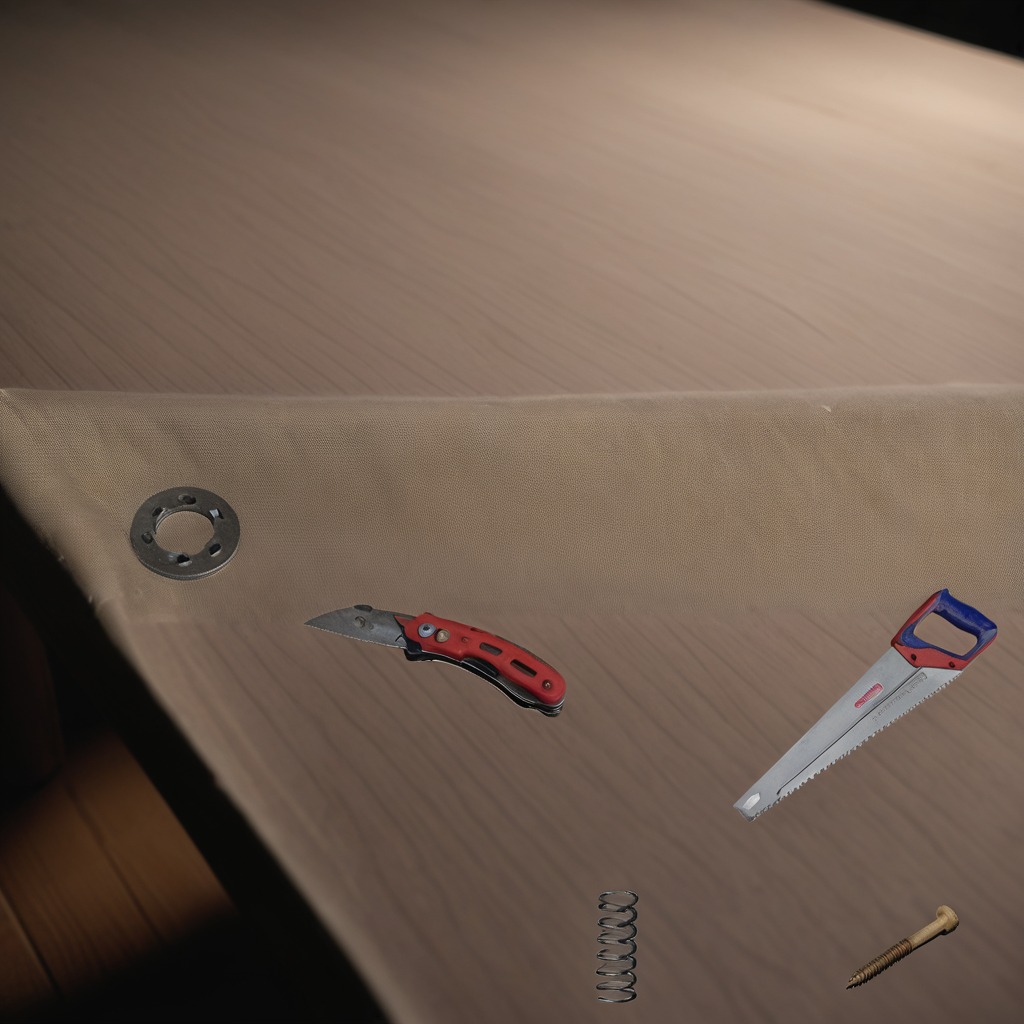
A utility knife, a flat metal washer, a metal machine screw, a coiled metal spring, and a handheld metal saw are lying on the wooden table.